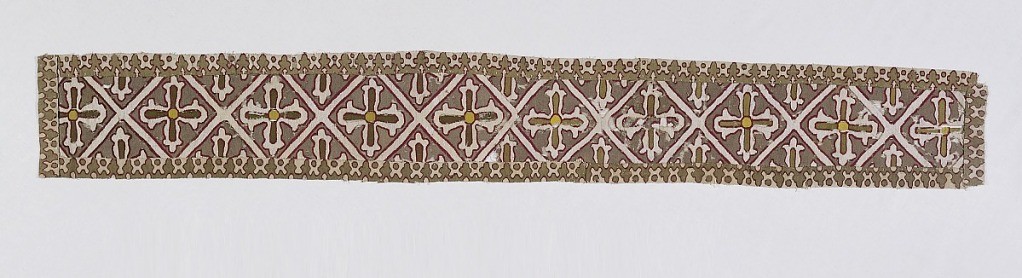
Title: Band
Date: late 15th–mid-17th century
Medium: warps of spun cotton; wefts of spun rabbit hair and goose feathers with cotton Technique: slit tapestry
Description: Lattice pattern with a cross in each diamond-shaped field. The lattice and crosses are white outlined with red, on a brown ground.